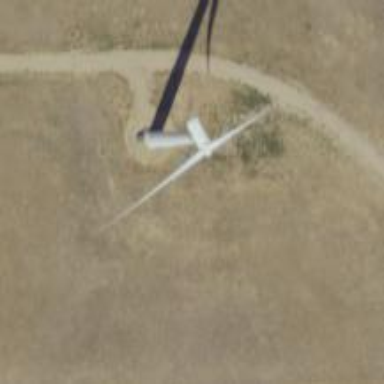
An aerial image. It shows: Wind generator powered by horizontal axis wind turbine.